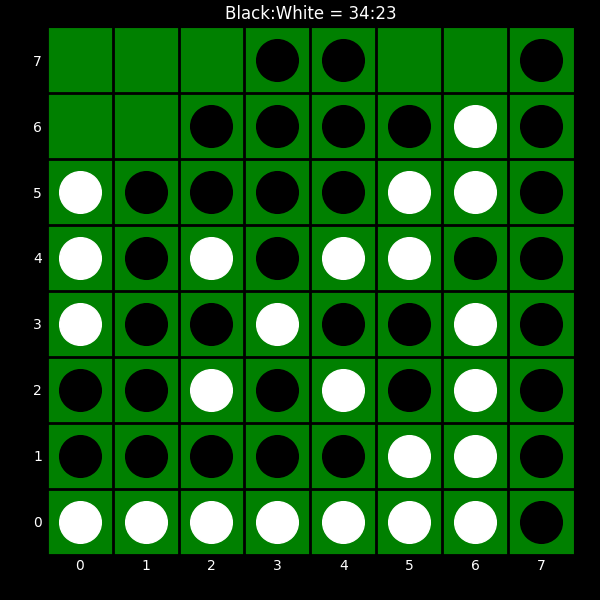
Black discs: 34
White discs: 23